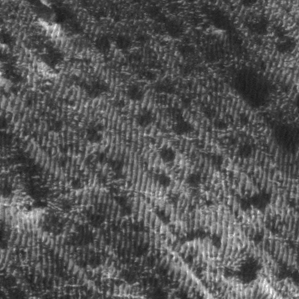
Label: frost